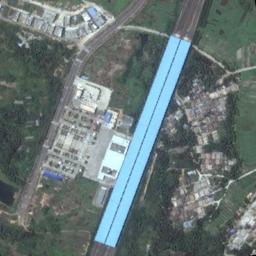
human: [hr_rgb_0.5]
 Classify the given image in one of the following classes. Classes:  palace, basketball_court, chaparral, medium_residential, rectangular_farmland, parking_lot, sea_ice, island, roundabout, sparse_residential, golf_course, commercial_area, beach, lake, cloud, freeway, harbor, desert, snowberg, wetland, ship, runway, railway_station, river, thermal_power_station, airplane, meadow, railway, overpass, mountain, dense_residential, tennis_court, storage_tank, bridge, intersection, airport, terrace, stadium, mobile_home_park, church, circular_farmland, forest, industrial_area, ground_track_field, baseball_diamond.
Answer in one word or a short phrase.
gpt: railway_station